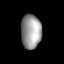
Tissue: prostate
Cell type: T cells
Senescence score: 0.3247
Nuclear area (px): 681
Mean DAPI intensity: 153.16